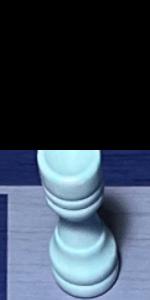
Label: Rook_White